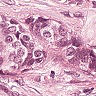
Metastatic tissue present: yes